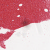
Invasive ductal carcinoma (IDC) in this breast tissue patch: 0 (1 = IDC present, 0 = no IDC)